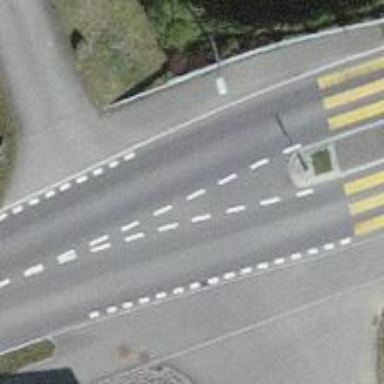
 and sidewalks on both sides of the road."